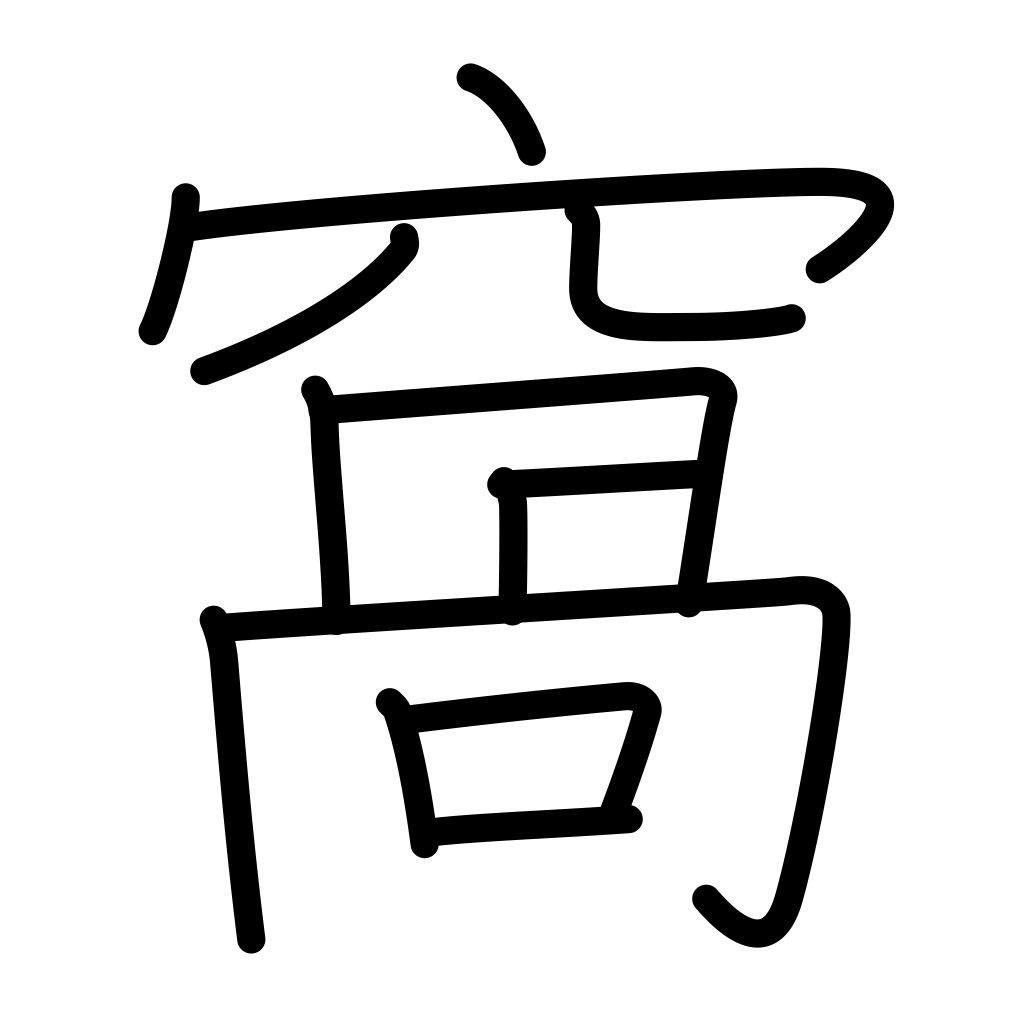
Meaning: cave, pouch